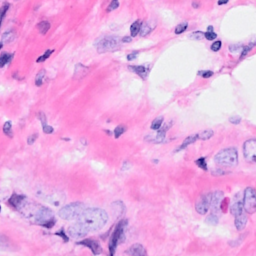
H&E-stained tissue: Breast